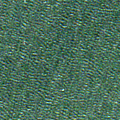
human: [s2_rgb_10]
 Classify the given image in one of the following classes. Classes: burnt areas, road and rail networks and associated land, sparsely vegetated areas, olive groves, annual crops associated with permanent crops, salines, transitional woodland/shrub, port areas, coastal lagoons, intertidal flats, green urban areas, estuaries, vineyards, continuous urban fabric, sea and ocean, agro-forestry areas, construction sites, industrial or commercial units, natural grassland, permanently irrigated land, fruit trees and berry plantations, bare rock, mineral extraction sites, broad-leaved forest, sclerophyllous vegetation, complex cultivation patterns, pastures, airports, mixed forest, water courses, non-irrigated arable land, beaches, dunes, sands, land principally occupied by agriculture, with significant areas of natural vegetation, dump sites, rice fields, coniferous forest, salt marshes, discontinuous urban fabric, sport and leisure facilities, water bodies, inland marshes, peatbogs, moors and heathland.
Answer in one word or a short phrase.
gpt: sea and ocean